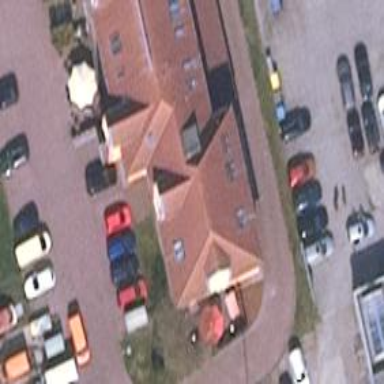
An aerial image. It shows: Restaurant.